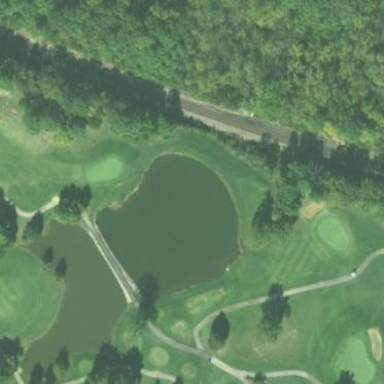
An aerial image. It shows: Scenic view of water hazard on golf course. The natural water feature adds beauty to the landscape.